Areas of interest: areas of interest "Home Inn Business Hotel (Shanghai Hongqiao Airport Jiuting Avenue Branch)"
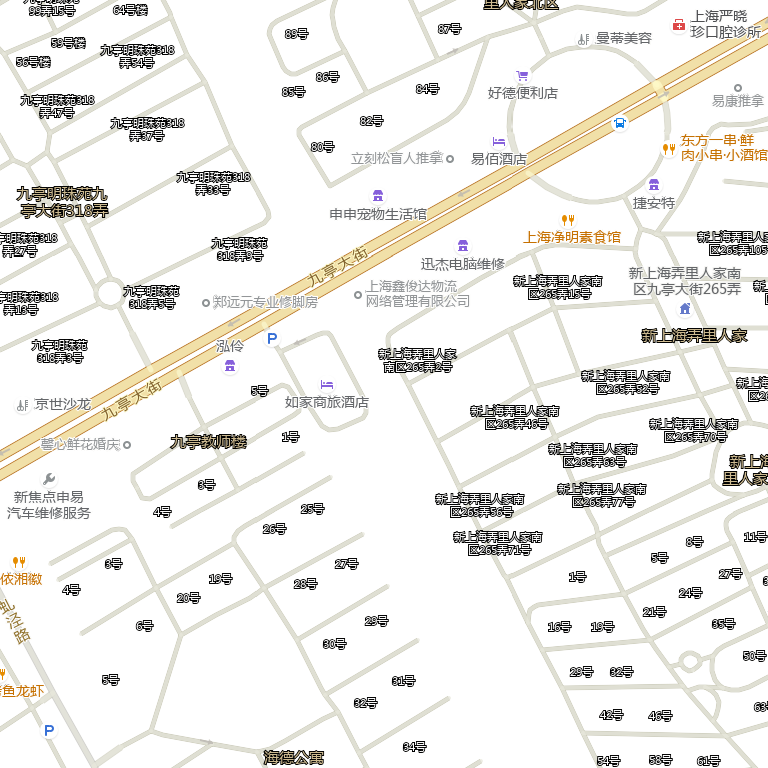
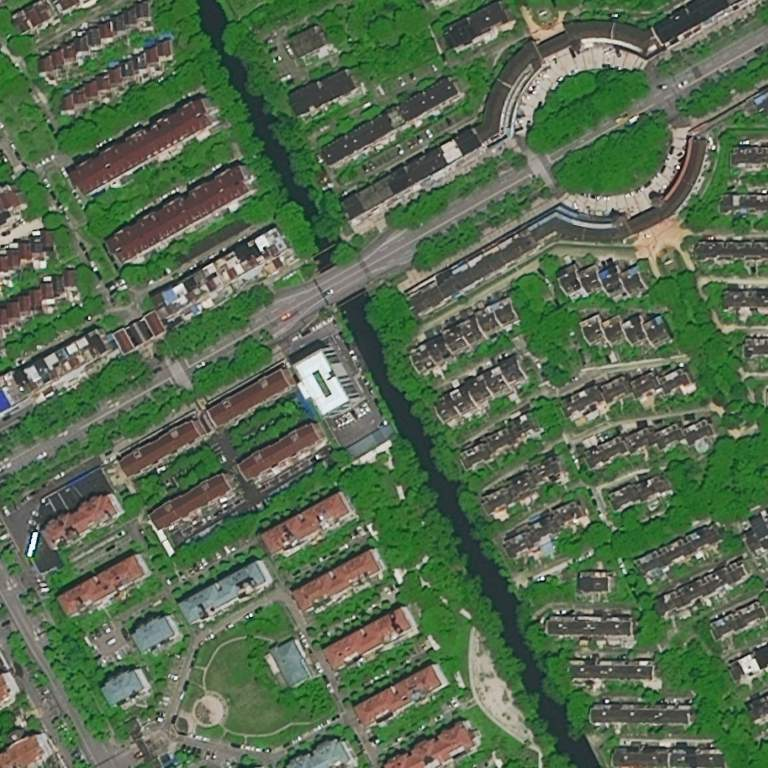